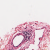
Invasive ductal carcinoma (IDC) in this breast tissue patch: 0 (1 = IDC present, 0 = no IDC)